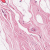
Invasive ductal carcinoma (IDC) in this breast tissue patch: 0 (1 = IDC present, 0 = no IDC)